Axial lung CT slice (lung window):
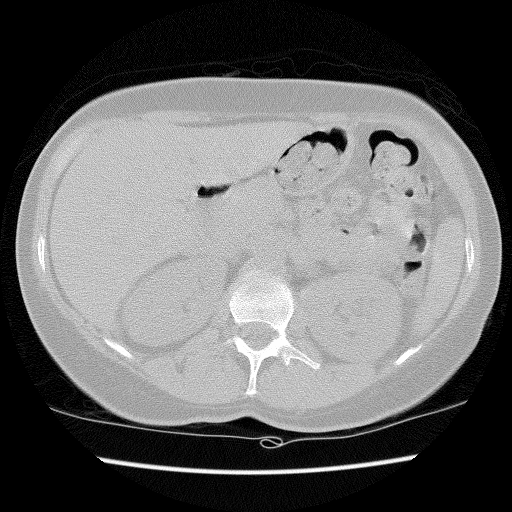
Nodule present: no